Question: <URL> but I am struggling to implement this with a graphic / navigation I have to do. I hope you can help.
You can see my fiddle here: 'https://jsfiddle.net/SteveDavies/nxcw9w4f/'
I have two parts, the part of the right are 3 menu items. When I hover over the grey, I want the green and pink to change (opaque). When I hover over the green, I want the grey and pink to change and when I hover over the pink, I want the green and grey to change.

AT THE SAME TIME
What ever is opaque on the menu area will be opaque on the globe.
I need to then get it to work backwards, when I float over the pink area of the globe, the other two areas are greyed out and in the menu area to grey out too.
I hope this makes sense.
I thought about using 'z-index' to layer the 3 parts of the globe but I don't think this will work?
Image of the globe also attached.
Hope you can help!
Steve
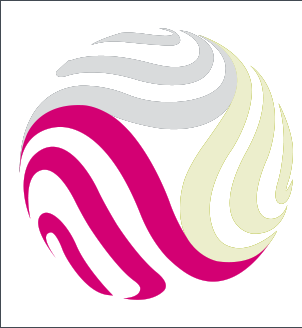
Answer: I created something: <URL>
I'm afraid it's a little complicated and you'll probably have to learn some new skills and concepts to recreate it but I don't see a simpler way to achieve this, maybe someone else will. I used an image map to recognize the hover over the complicated shapes (the actual image in the image map is a transparent GIF <URL>
Using jQuery (<URL>.
'''
$('.gray').hover(function(){
$('#container').addClass('hover grayHover');
},
function(){
$('#container').removeClass('hover grayHover');
});
'''
This changes the position of the background image (thus making use of the sprite) for the globe.
'''
.pinkHover #globe {
background-position:left -300px;
}
.greenHover #globe {
background-position:left -600px;
}
.grayHover #globe {
background-position:left -900px;
}
'''
and gives the menu items lower opacity while giving the current item full opacity.
'''
.hover #menu a {
opacity:.2;
}
.grayHover #menu a.gray {
opacity:1;
}
.pinkHover #menu a.pink {
opacity:1;
}
.greenHover #menu a.green {
opacity:1;
}
'''
Note: you shouldn't put a 'div' inside an anchor ('a') tag because you can't put a block element inside an inline element. It might be ok in HTML5 but why risk it. <URL>